Field crop: tomato
Growth stage: 1
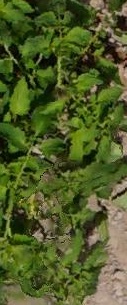
Species: tomato